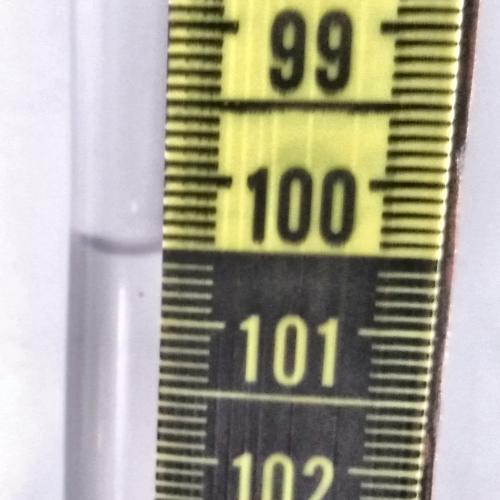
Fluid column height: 100.5 cm